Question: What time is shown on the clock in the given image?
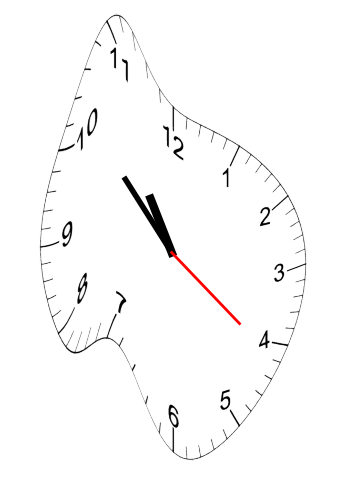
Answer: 10:52:21